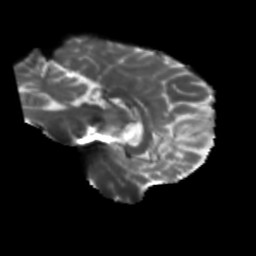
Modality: T2w
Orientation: sagittal
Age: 50
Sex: female
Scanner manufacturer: siemens
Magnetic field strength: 3 T
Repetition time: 5.47 s
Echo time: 0.0854 s